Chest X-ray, PA view. Patient: 91 years old, sex F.
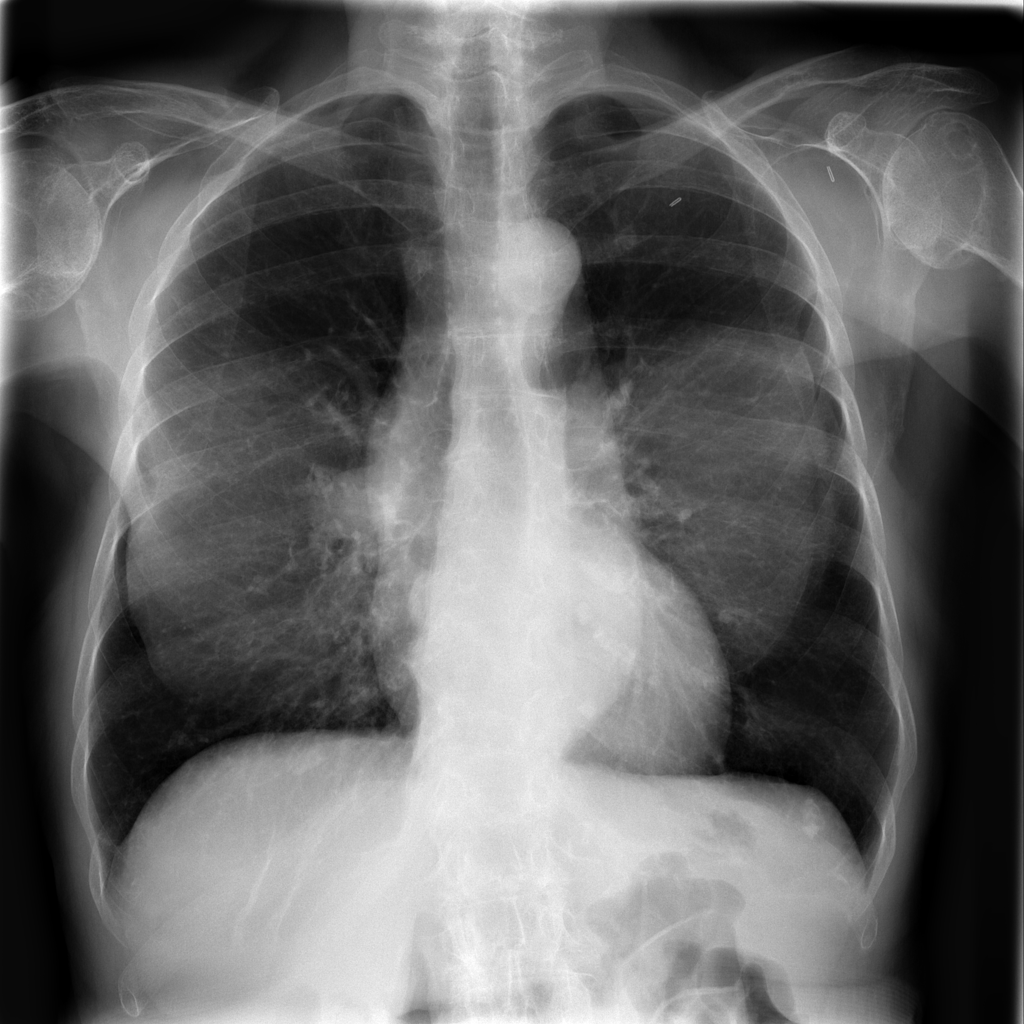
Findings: Nodule